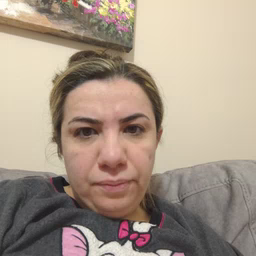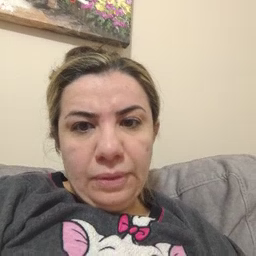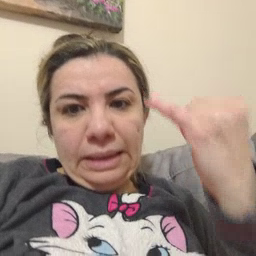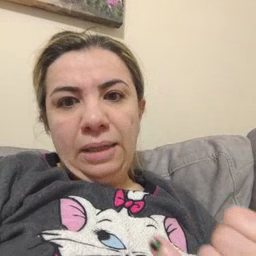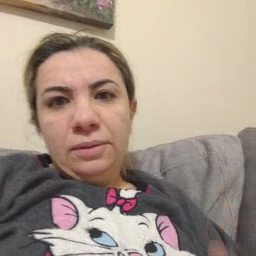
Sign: now